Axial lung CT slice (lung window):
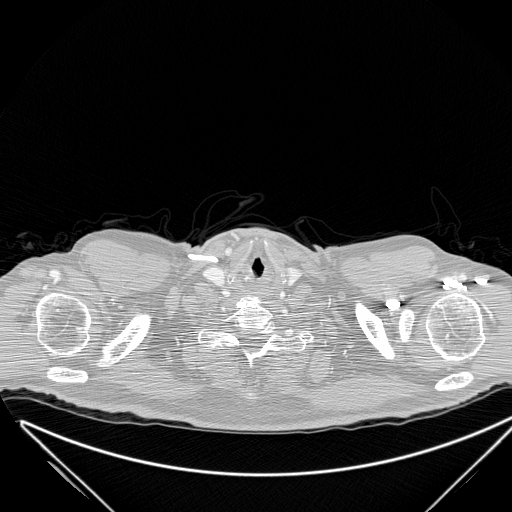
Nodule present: no